Question: Hi I am working on an EF Using Model First.
I want to add more details in table that specify for special categorys
but when I add these details that depend on adding data in a product table I get an exception.

'''
public static void addproduct(ProductViewModel vm ,string userid)
{
var model = Mapper.Map<ProductViewModel, Product>(vm);
model.CountSell = 0;
byte[] binaries = new byte[vm.postprofilimgae.ContentLength];
vm.postprofilimgae.InputStream.Read(binaries, 0, vm.postprofilimgae.ContentLength);
model.ProfileImage = binaries;
foreach (var file in vm.postProductimages)
{
var filedetails = new ProductImage();
var data = new byte[file.ContentLength];
filedetails.ContentLength = file.ContentLength;
filedetails.FileName = file.FileName;
file.InputStream.Read(data, 0, file.ContentLength);
filedetails.ProductImage1 = data;
filedetails.ProductID= model.ProductID;
model.ProductImages.Add(filedetails);
}
using (var db = new Entities())
{
model.ActivationID = db.ActivationStatus.Single(x => x.Name == "Active").ActivationID;
model.SubCategoryID = vm.SubCategoryID;
model.EmployeeID= db.Employees.Single(x => x.UserID == userid).EmployeeID;
model.CountSell = 0;
VichDetails detailsmodel = new VichDetails();
if (db.SubCategories.Single(x=>x.SubCategoryID == vm.SubCategoryID).MainCategoryID == db.MainCategories.Single(x=> x.Name == Categories.vehicles).MainCategoryID)
{
VichDetails moredetails = new VichDetails();
detailsmodel = Mapper.Map<ProductViewModel, VichDetails>(vm);
//detailsmodel.ProductID = model.ProductID;
db.VichDetails.Add(detailsmodel);
}
db.SaveChanges();
model.VichDetailsID = detailsmodel.Id;
db.Products.Add(model);
db.SaveChanges();
}
}
'''
I get this exception:
<URL>
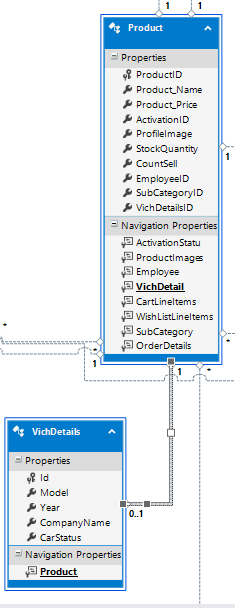
Answer: In your Product you will want to consider adding:
'''
public virtual VichDetail VichDetail { get; set; }
'''
and then instead of:
'''
if (db.SubCategories.Single(x=>x.SubCategoryID == vm.SubCategoryID).MainCategoryID == db.MainCategories.Single(x=> x.Name == Categories.vehicles).MainCategoryID)
{
VichDetails moredetails = new VichDetails();
detailsmodel = Mapper.Map<ProductViewModel, VichDetails>(vm);
db.VichDetails.Add(detailsmodel);
}
db.SaveChanges();
model.VichDetailsID = detailsmodel.Id;
db.Products.Add(model);
db.SaveChanges();
'''
it would look like:
'''
if (db.SubCategories.Single(x=>x.SubCategoryID == vm.SubCategoryID).MainCategoryID == db.MainCategories.Single(x=> x.Name == Categories.vehicles).MainCategoryID)
{
VichDetails detailsmodel = Mapper.Map<ProductViewModel, VichDetails>(vm);
model.VichDetails = detailsModel;
}
db.Products.Add(model);
db.SaveChanges();
'''
The issue you are encountering is that while you are setting the new VichDetail ID on your Product before saving the product, you have only associated the Product, not necessarily the VichDetail. I.e.
'if (db.SubCategories.Single(x=>x.SubCategoryID == vm.SubCategoryID).MainCategoryID == db.MainCategories.Single(x=> x.Name == Categories.vehicles).MainCategoryID)'
If this condition is false, the VichDetail is not added to the DbContext.
The code is rather confusing to look at as you are creating a VichDetail, but then checking that condition before creating another VichDetail "moredetails" which doesn't look to be used, before mapping the original details from the view model. If that condition doesn't pass you will have an empty VichDetails (detailsmodel) with likely a default ID (0?) which would be set on your Product. (model)
You cannot simply move the 'model.VichDetailsID = detailsmodel.id' inside your conditions, since you're relying on setting FK IDs which won't be available until the related entity is saved to the DbContext. Navigation properties are generally a lot easier to interact with than messing around with PKs and FKs in your entities. Let EF do the lifting for associating the relationships.
If your entities already have these navigation properties, then you'll want to use those and avoid setting FKs directly.